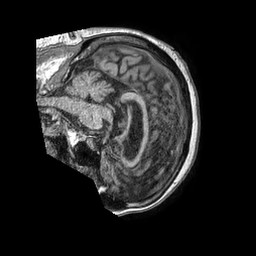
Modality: T1w
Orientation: sagittal
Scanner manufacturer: philips
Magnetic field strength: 1.5 T
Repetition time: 0.00773 s
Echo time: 0.003524 s